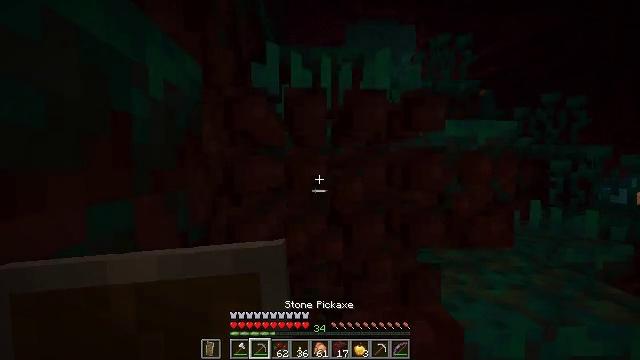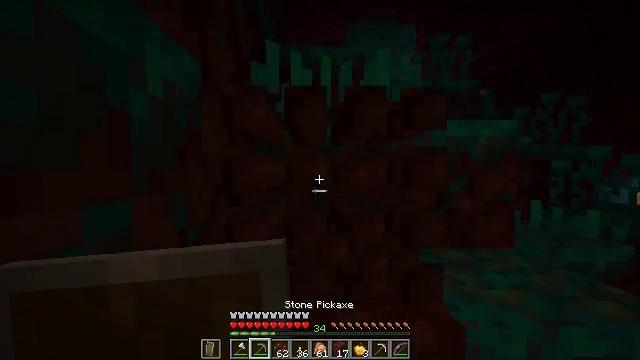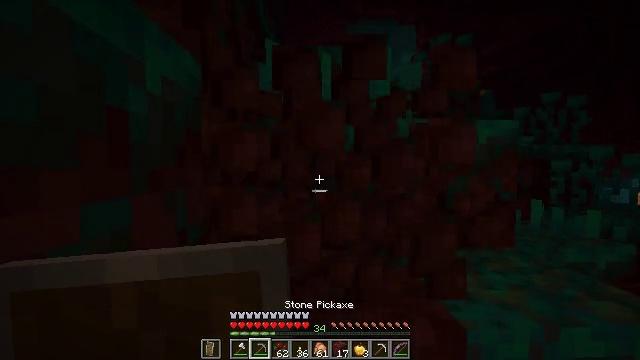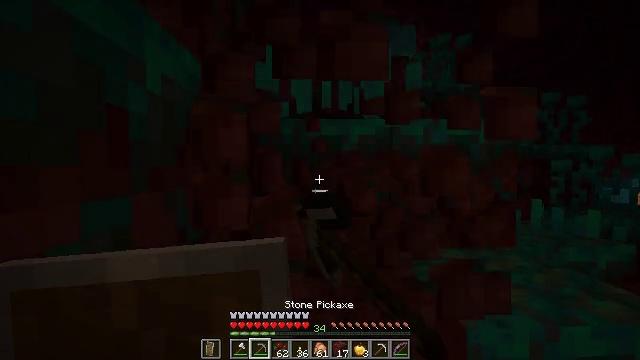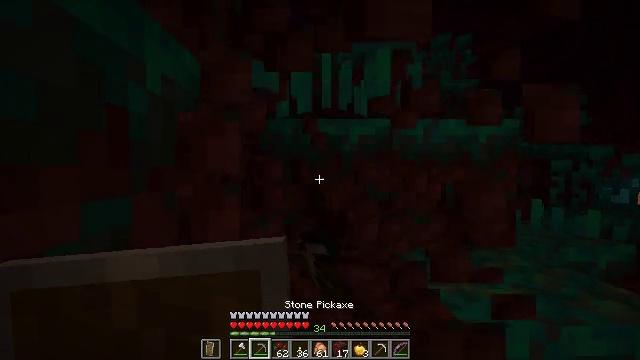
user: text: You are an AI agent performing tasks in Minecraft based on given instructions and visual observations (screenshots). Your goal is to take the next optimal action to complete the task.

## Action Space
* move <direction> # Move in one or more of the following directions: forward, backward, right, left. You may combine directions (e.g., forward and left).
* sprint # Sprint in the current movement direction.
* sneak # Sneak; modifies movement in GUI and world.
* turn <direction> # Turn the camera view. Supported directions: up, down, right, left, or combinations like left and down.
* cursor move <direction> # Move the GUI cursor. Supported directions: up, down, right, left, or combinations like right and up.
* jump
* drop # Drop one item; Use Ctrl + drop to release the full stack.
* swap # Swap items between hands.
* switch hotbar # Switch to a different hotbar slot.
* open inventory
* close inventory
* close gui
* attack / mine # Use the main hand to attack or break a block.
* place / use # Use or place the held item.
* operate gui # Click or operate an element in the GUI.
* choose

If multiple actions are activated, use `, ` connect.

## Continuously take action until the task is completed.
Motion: motion action
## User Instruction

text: Use a pickaxe to mine the warped nylium.
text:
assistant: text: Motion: attack / mine
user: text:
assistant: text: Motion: attack / mine
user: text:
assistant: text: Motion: attack / mine
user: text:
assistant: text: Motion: attack / mine
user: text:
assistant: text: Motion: no_op